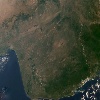
Label: land